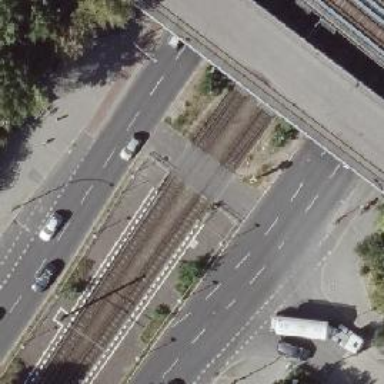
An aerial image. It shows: Uncontrolled tram crossing.